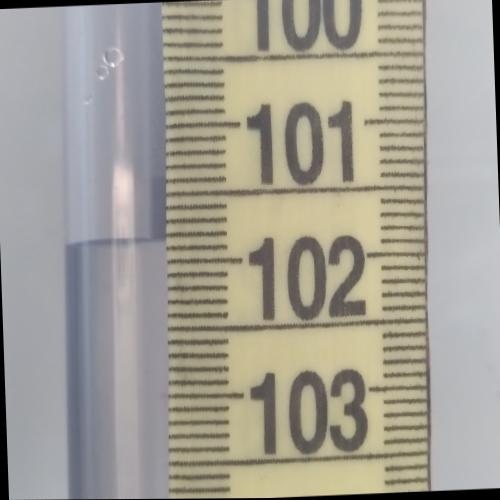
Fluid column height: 101.8 cm